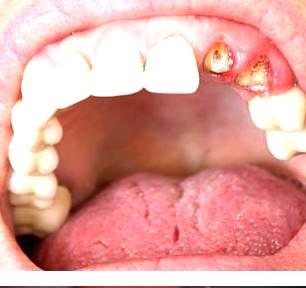
Condition: hypodontia